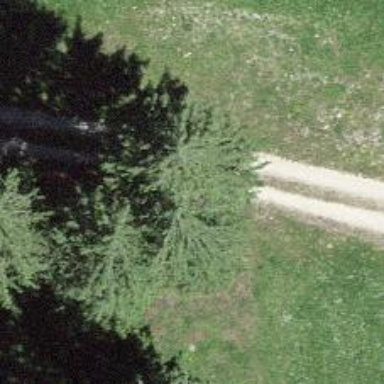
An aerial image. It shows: Single tag "natural: tree."